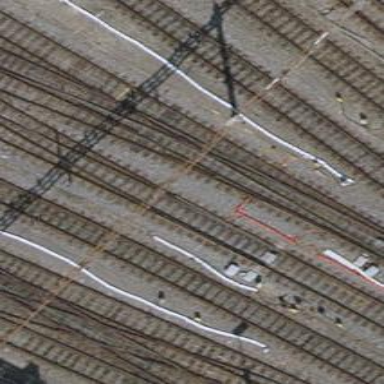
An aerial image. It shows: Siding railway track with electrified contact line.